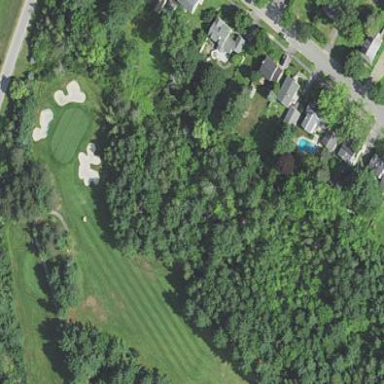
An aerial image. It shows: Well-maintained grassy area known as fairway on golf course.